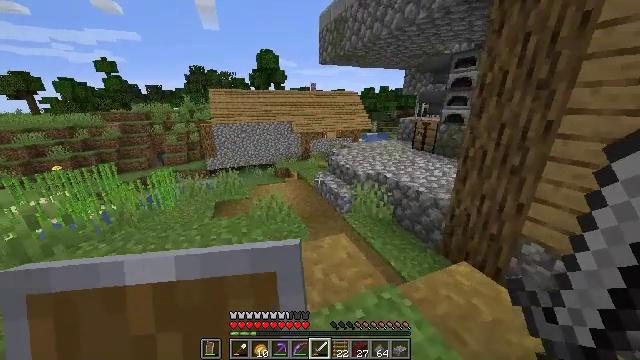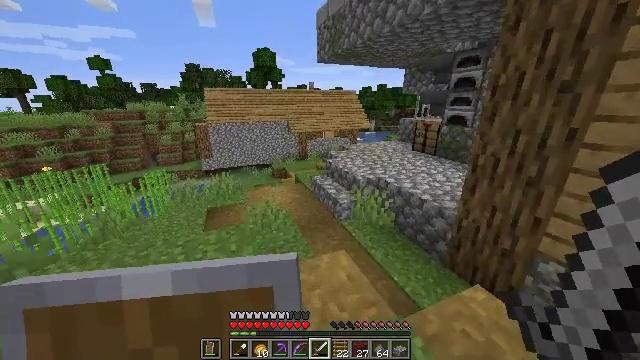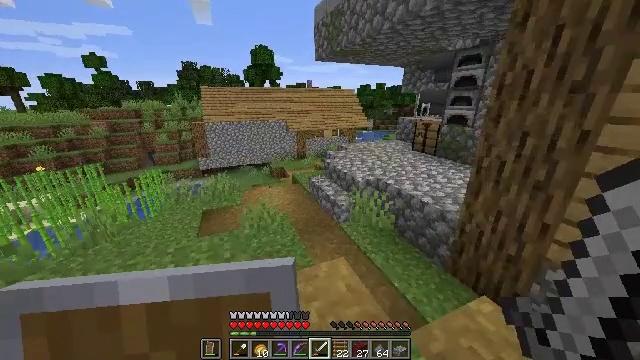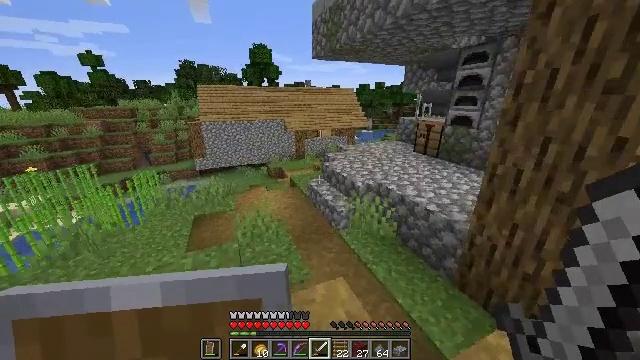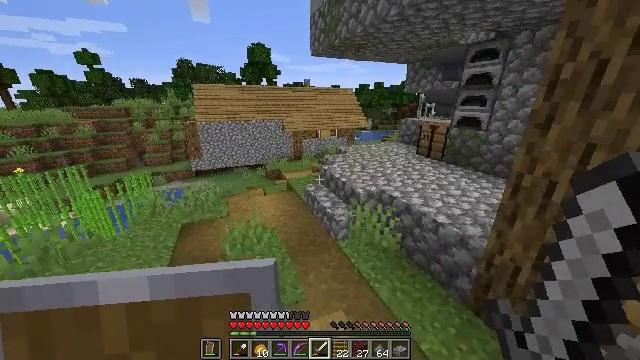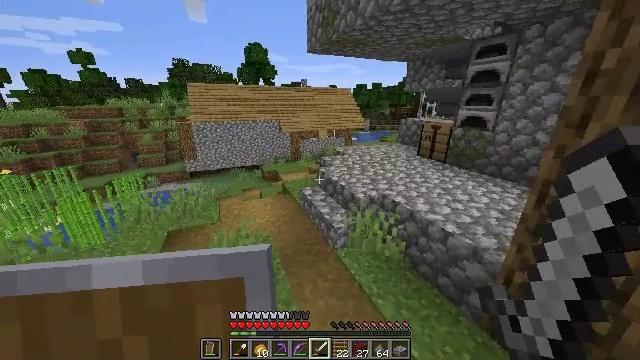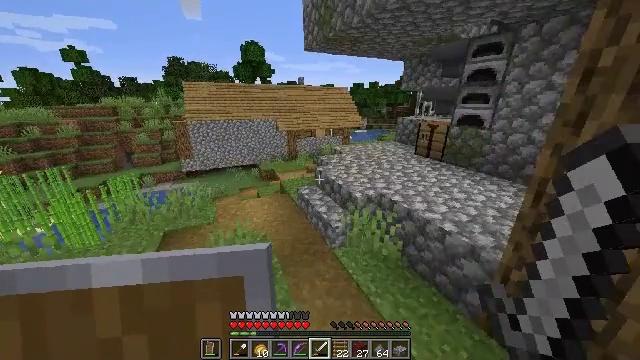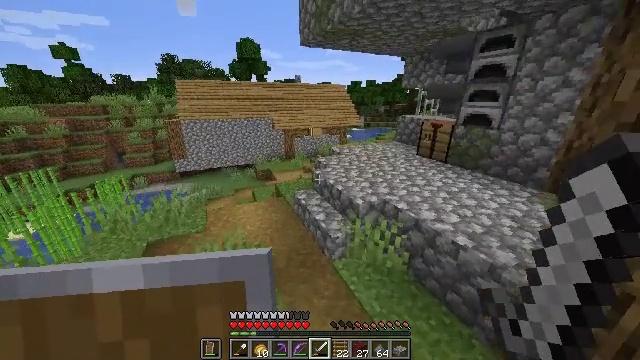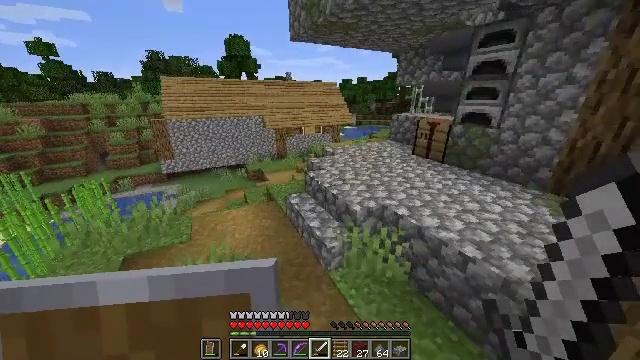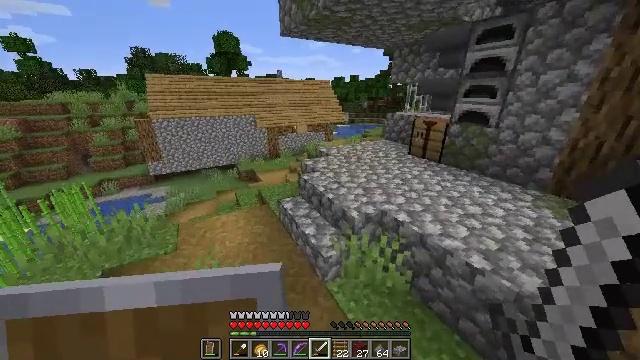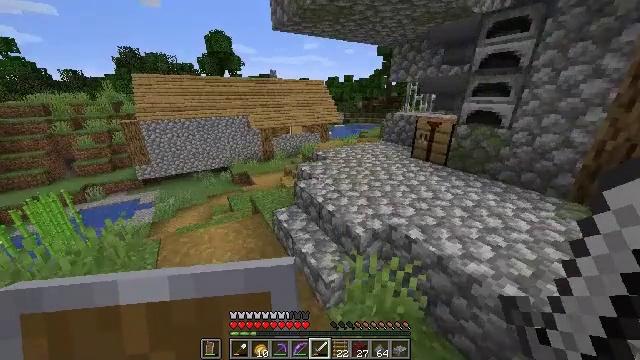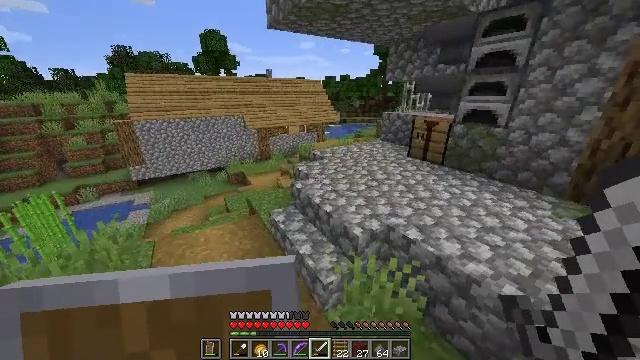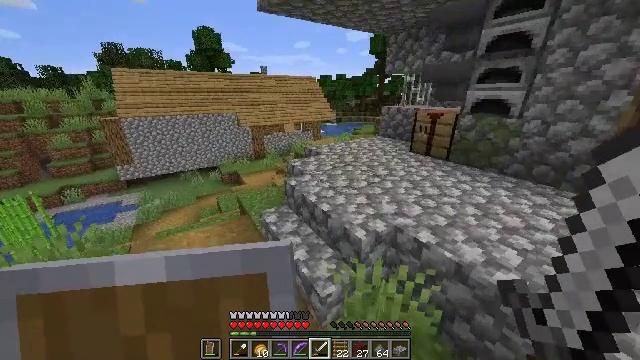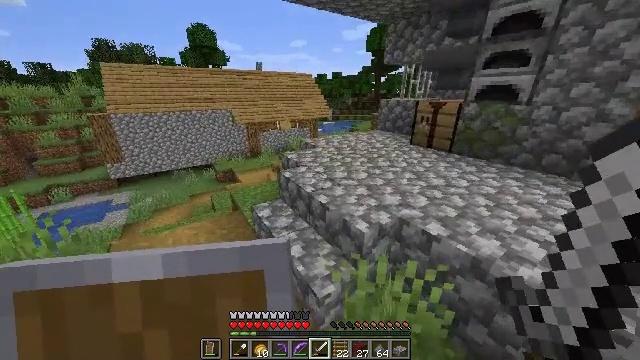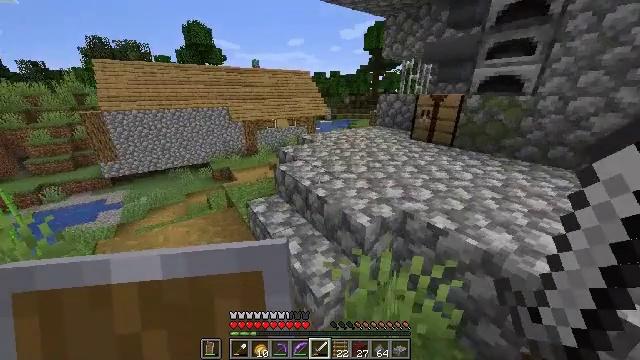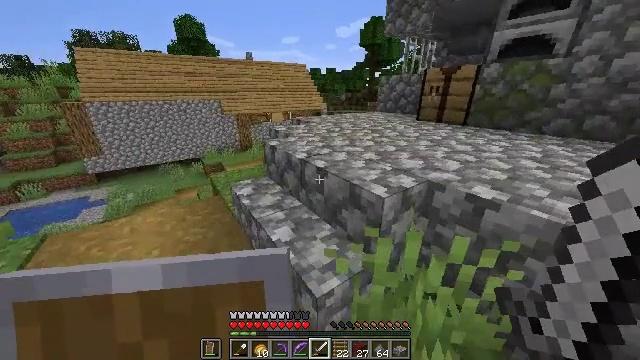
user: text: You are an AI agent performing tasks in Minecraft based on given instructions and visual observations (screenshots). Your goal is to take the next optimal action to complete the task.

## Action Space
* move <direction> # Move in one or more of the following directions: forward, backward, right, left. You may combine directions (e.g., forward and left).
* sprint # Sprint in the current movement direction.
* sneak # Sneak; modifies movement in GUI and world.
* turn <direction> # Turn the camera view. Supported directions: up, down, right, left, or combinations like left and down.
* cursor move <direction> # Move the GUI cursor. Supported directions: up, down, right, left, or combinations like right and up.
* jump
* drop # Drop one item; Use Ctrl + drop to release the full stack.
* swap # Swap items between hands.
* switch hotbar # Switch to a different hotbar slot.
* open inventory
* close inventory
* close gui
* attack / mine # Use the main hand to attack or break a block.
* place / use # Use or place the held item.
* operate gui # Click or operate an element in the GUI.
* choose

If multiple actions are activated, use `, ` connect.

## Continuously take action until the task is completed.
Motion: motion action
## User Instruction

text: Craft the TNT.
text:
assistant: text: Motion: move forward
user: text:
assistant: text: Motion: move forward
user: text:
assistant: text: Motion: move forward
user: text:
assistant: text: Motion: move forward
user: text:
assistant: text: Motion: move forward
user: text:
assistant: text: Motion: move forward
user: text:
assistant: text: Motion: move forward
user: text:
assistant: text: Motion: move forward, turn right
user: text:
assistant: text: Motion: move forward, turn right
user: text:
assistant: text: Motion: move forward, turn right
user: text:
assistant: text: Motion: move forward
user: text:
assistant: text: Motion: move forward, turn right
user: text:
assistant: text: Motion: move forward
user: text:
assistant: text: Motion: move forward
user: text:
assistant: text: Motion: move forward, turn right
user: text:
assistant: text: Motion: move forward, turn right
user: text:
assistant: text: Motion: move forward, turn right
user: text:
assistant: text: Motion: move forward, turn right
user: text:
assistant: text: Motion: move forward, turn right
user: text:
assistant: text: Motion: move forward
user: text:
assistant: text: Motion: move forward
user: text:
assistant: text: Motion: move forward
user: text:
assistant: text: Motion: move forward
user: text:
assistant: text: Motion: move forward
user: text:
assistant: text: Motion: move forward
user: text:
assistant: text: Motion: move forward
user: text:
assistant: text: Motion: move forward
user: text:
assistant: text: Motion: move forward
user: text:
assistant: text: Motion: move forward
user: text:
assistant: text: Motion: move forward